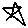
Label: star